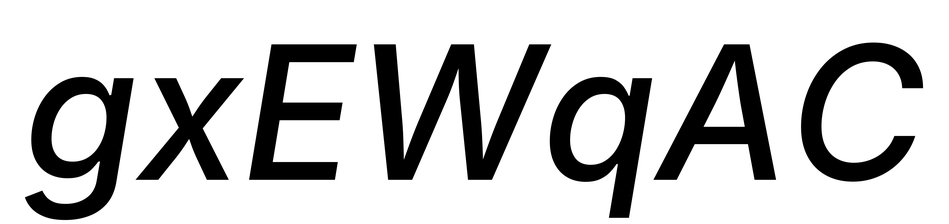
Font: Inter-Italic_Medium_Italic